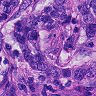
Metastatic tissue present: yes